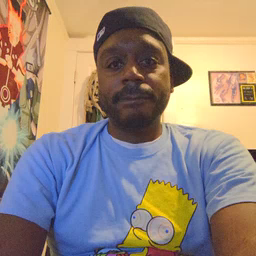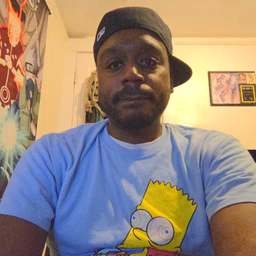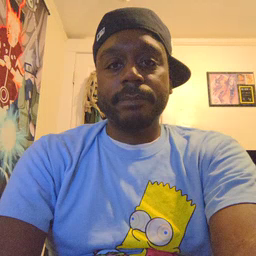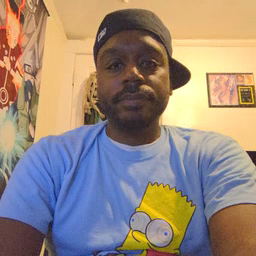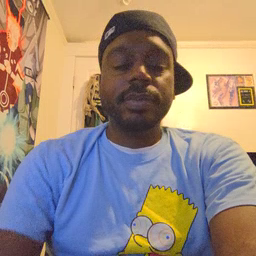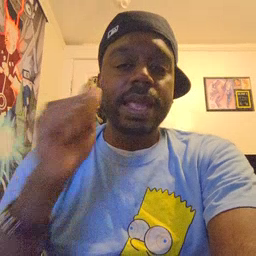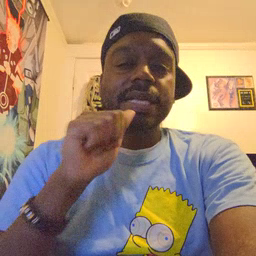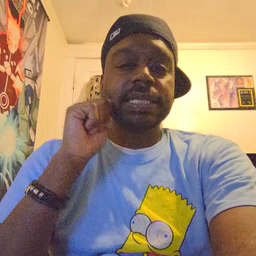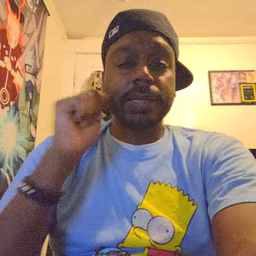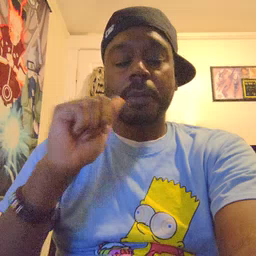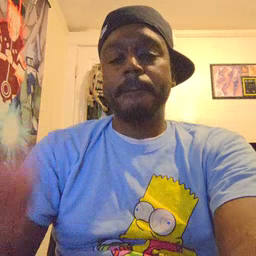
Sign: aunt